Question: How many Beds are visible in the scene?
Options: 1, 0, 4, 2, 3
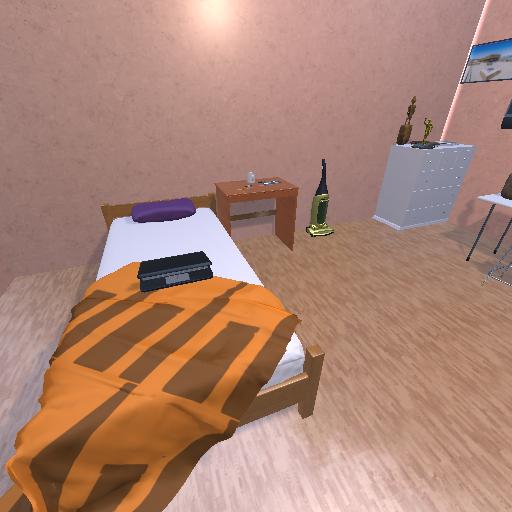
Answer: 1